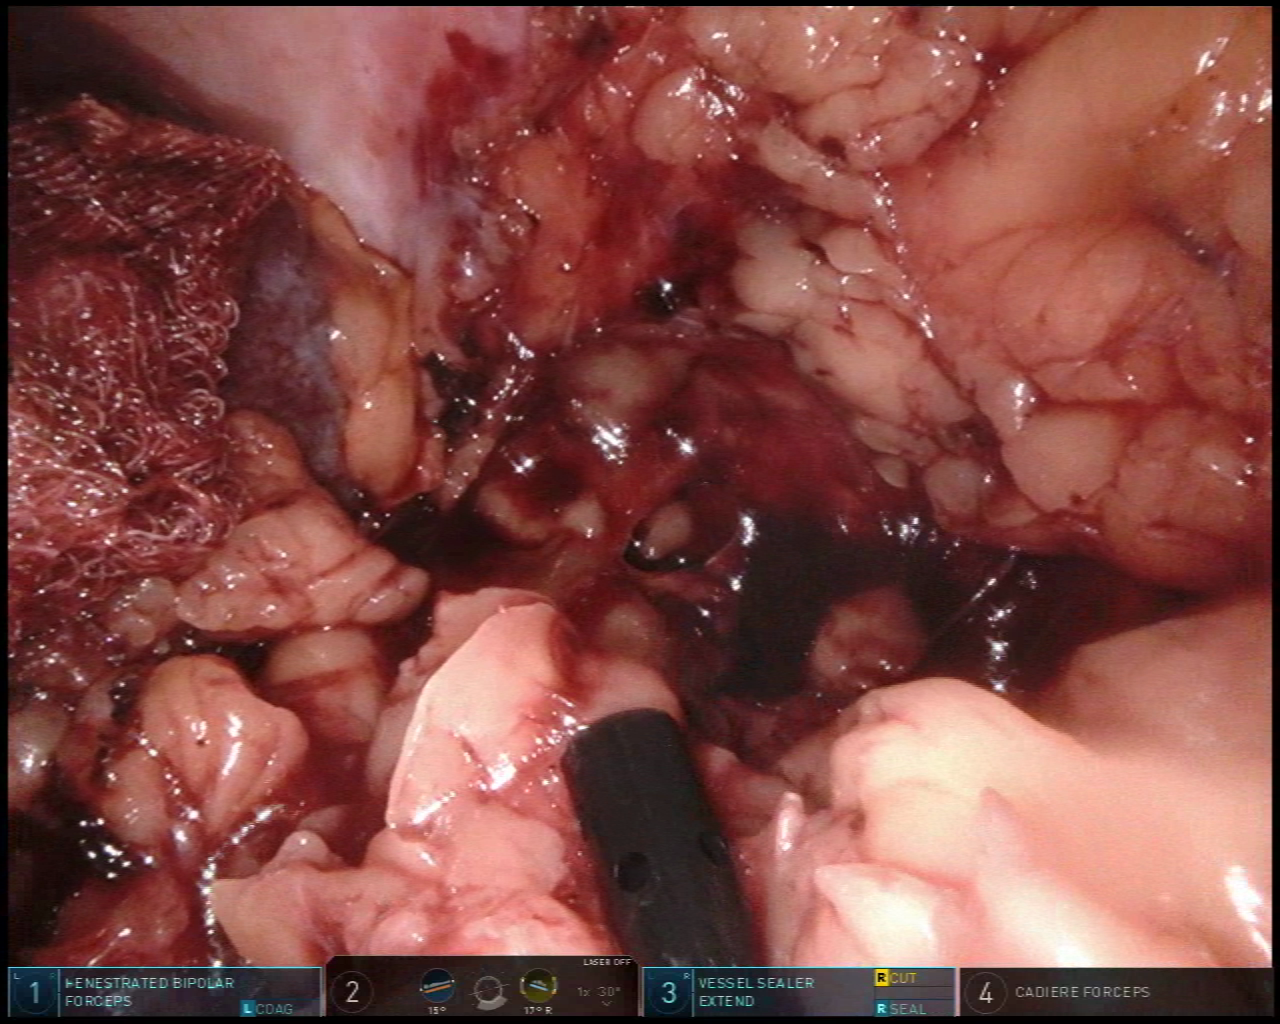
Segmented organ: spleen
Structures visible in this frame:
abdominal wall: yes
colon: no
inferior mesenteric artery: no
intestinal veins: no
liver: no
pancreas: no
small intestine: no
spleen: yes
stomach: no
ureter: no
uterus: no
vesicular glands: no